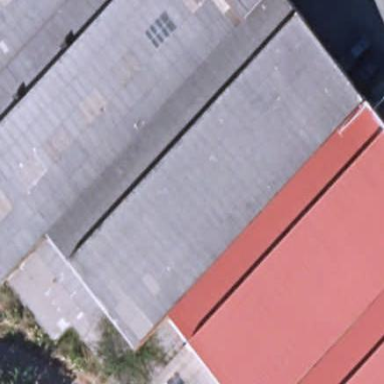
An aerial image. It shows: Industrial building.